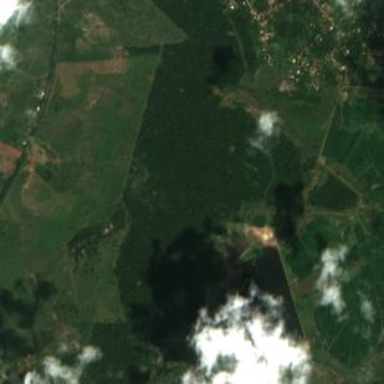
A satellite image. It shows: Forest area.